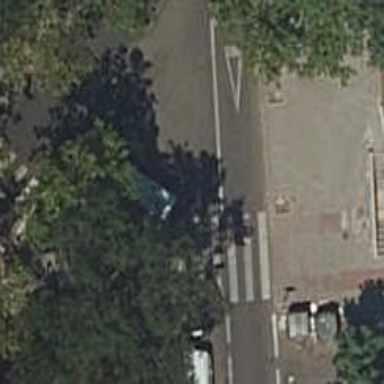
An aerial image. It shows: Uncontrolled crossing on the road.